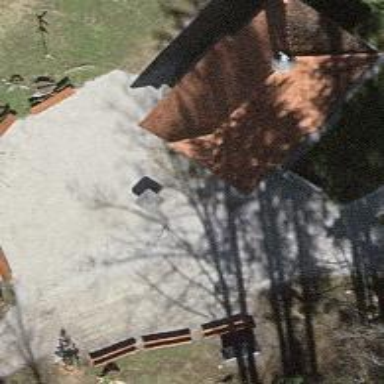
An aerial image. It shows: Bench for seating.